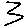
Label: zigzag